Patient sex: M
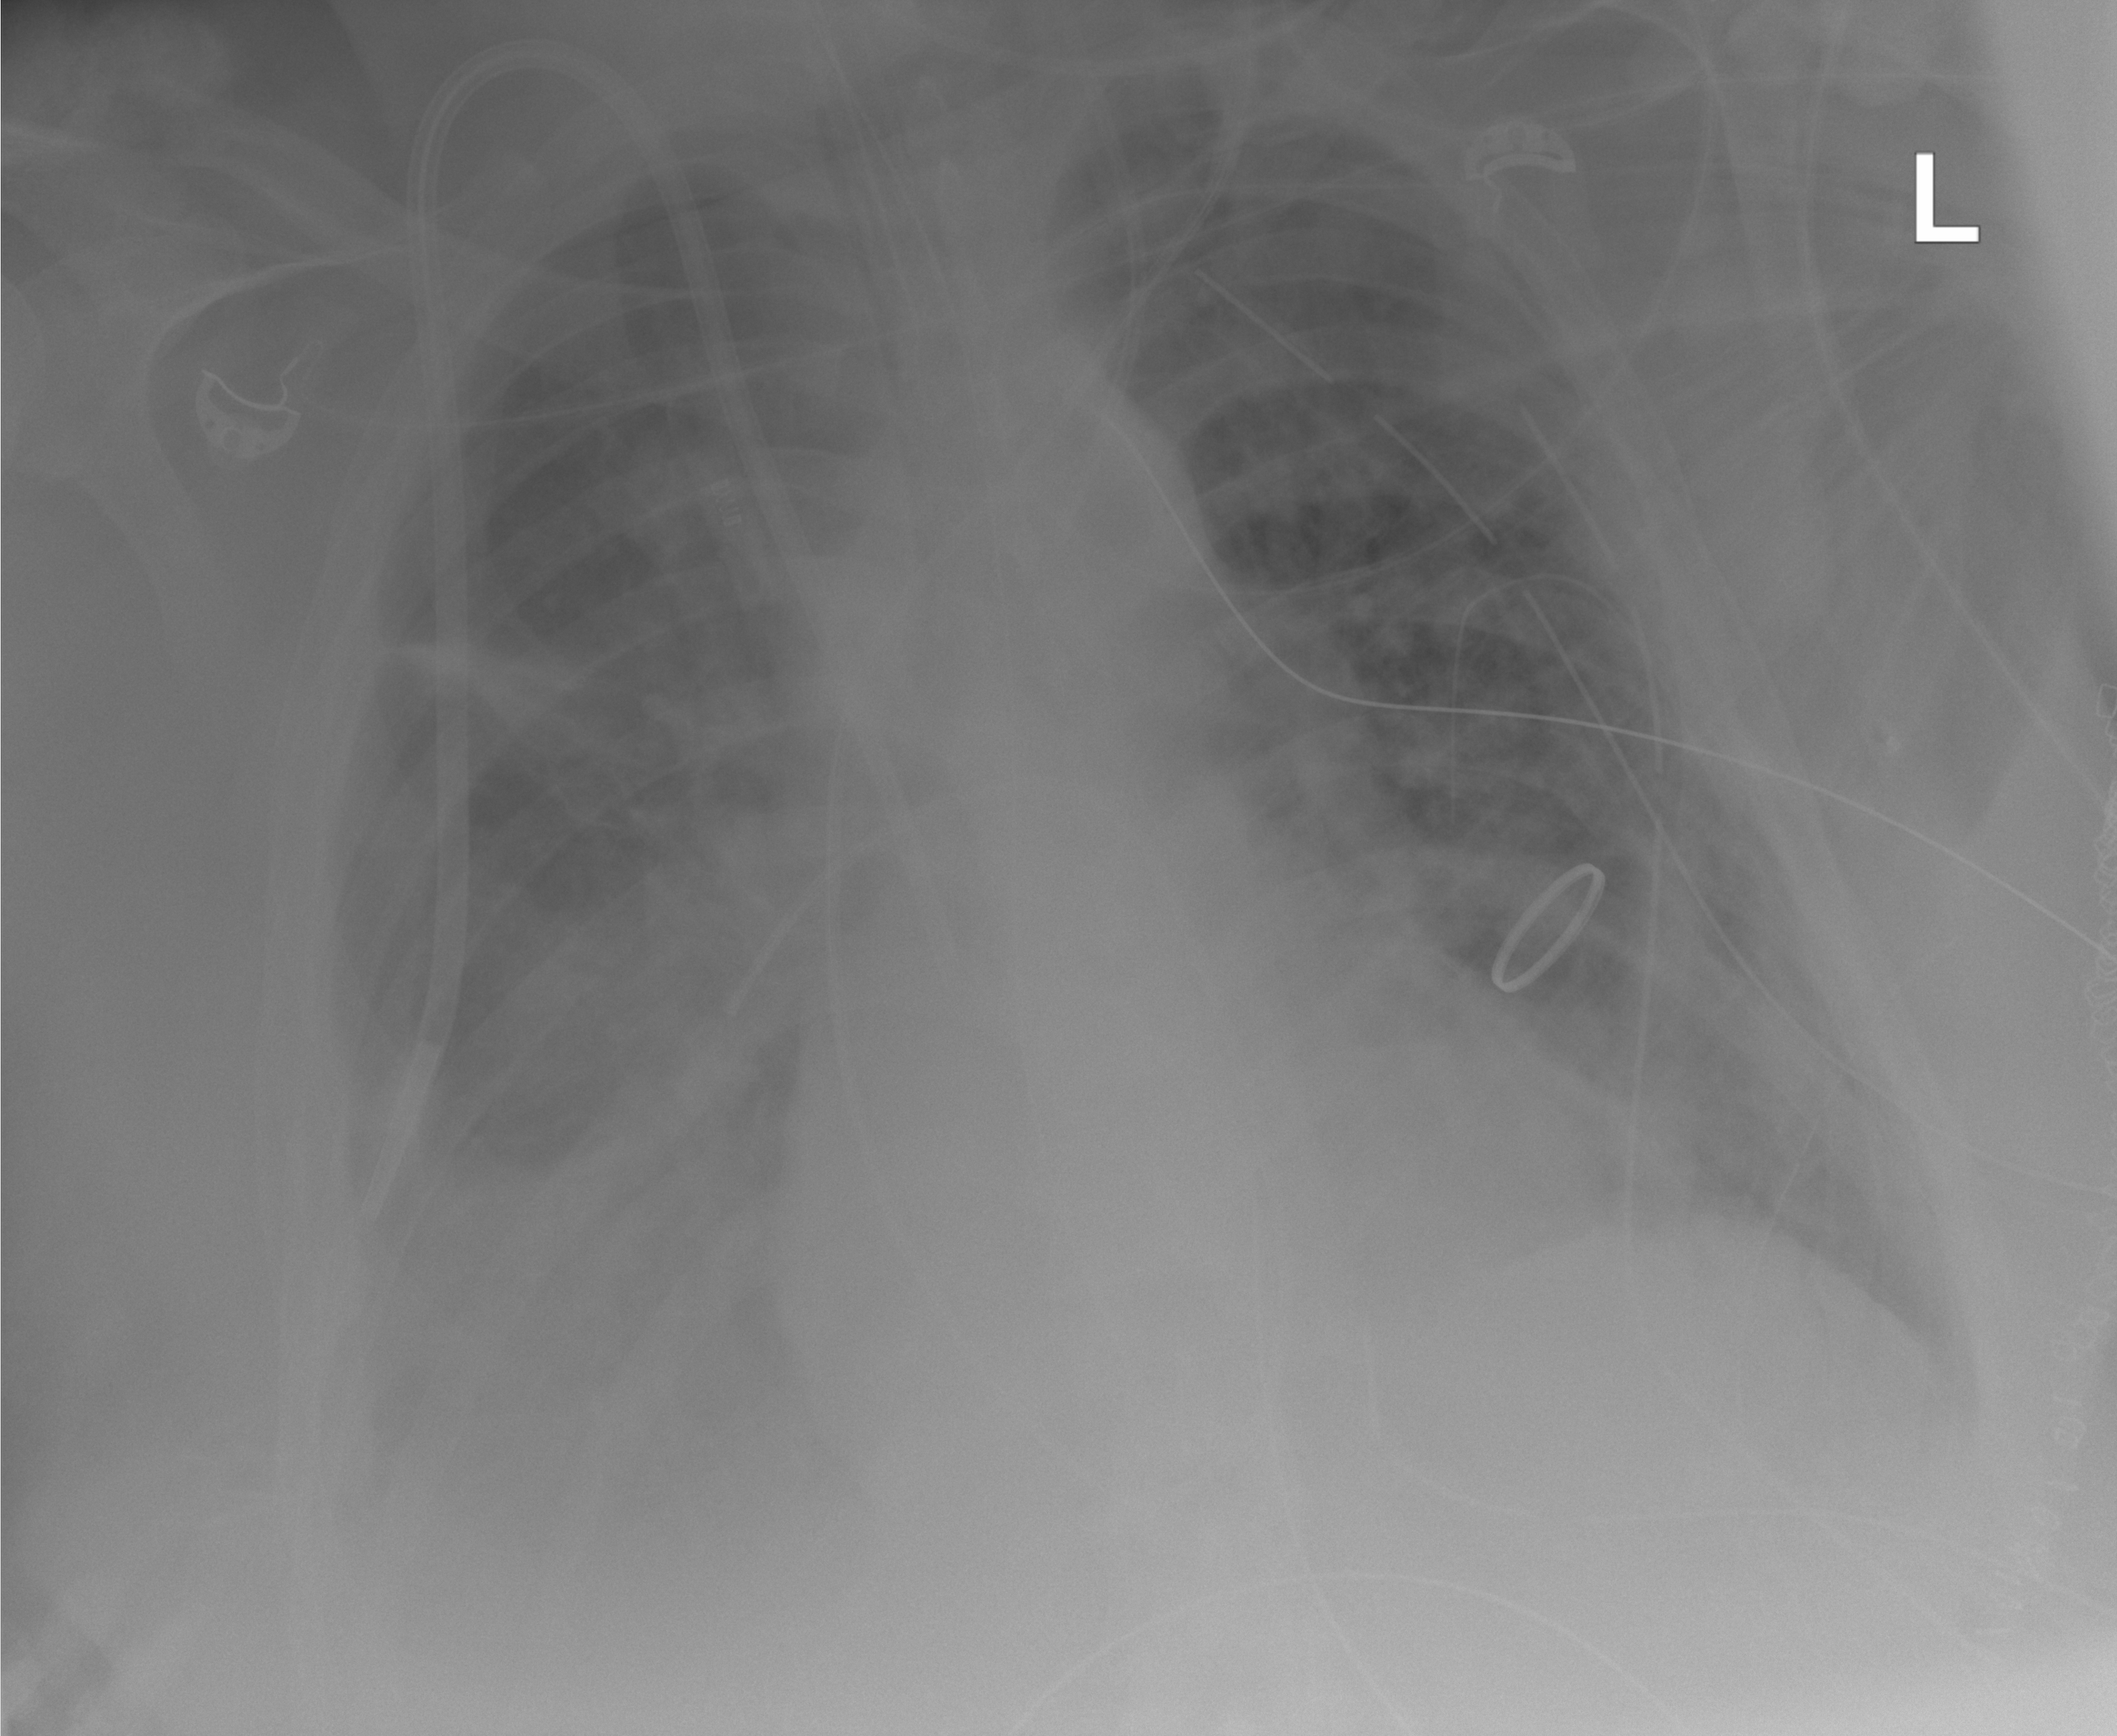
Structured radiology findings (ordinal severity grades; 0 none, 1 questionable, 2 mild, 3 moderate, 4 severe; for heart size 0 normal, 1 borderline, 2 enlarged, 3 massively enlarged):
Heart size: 2
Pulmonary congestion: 0
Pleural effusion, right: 2
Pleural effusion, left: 0
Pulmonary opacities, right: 0
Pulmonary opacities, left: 2
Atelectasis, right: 2
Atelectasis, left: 2